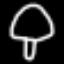
Label: mushroom